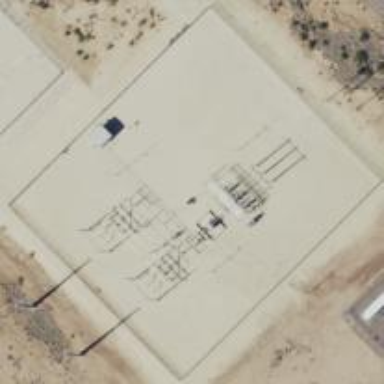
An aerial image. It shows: There is distribution substation enclosed by fence.